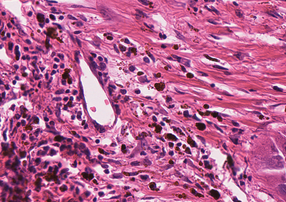
Tumor epithelial tissue: no
Tumor-associated stroma tissue: yes
Normal tissue: no